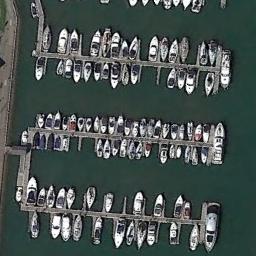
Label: harbor